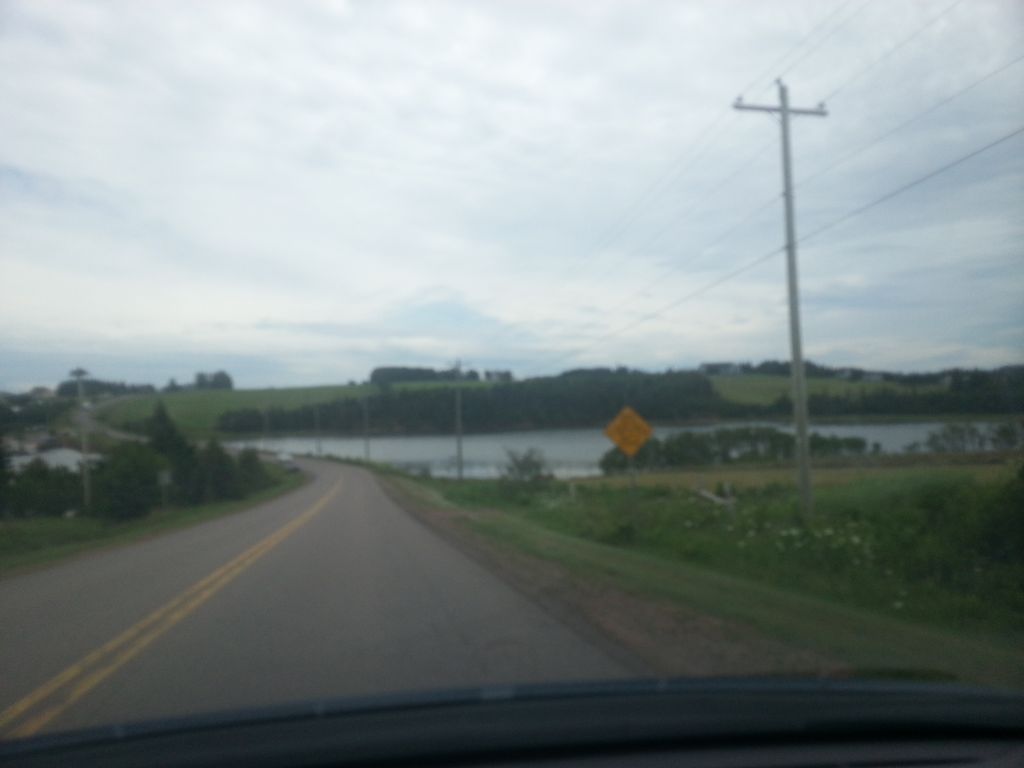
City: charlottetown